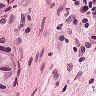
Metastatic tissue present: yes